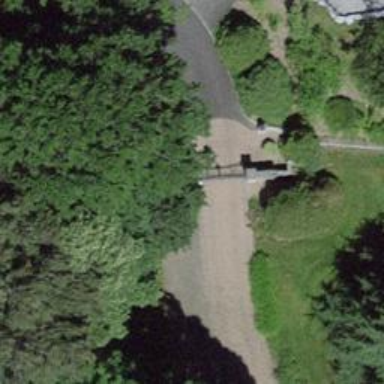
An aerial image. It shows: Gate.